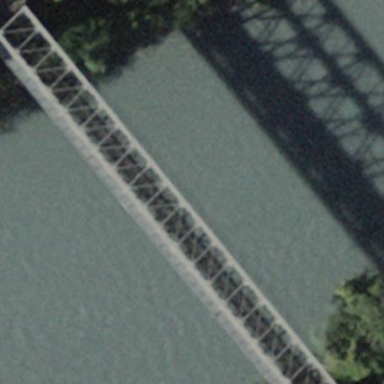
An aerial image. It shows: Viaduct bridge created by man.